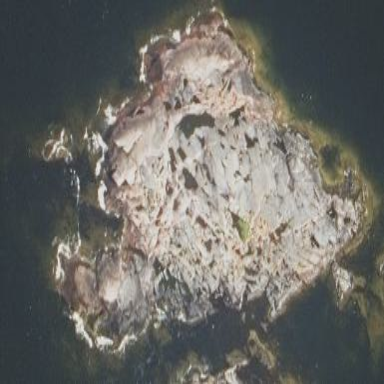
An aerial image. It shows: Military islet with natural coastline.